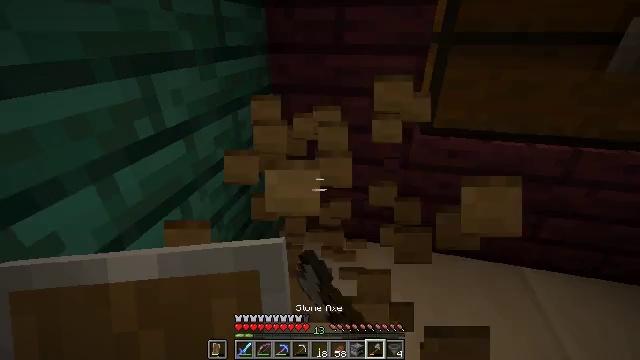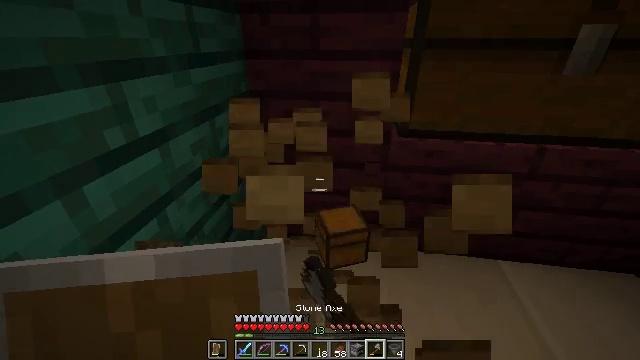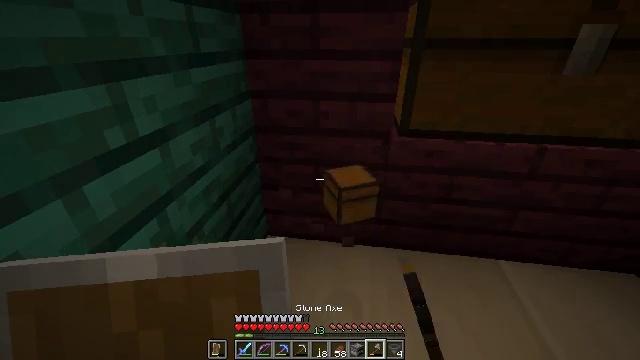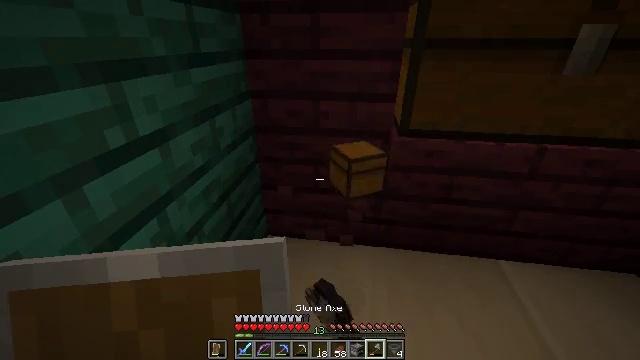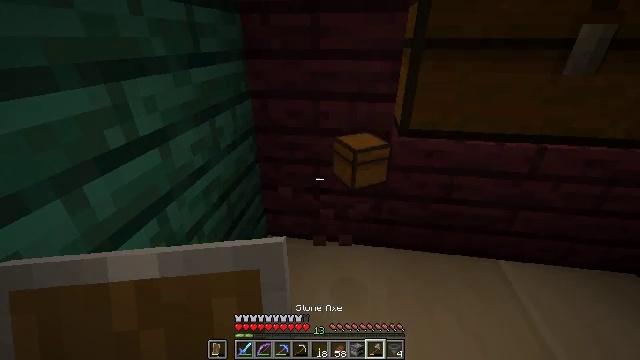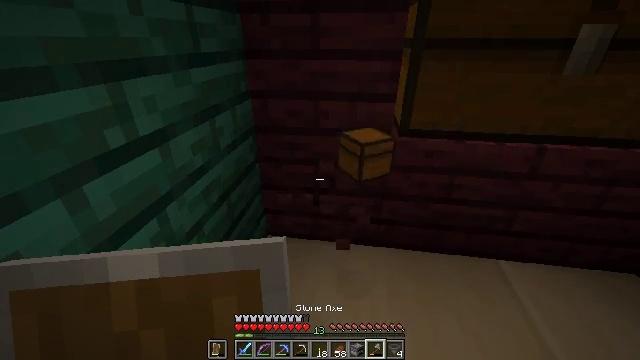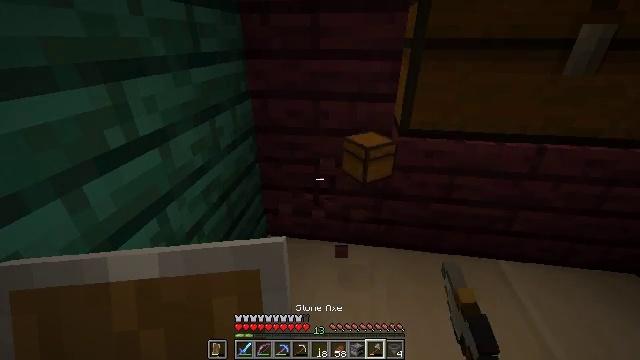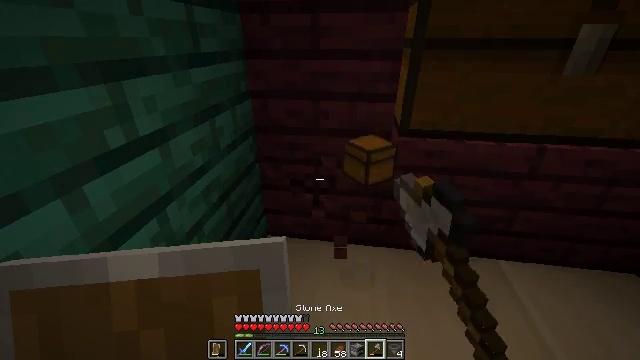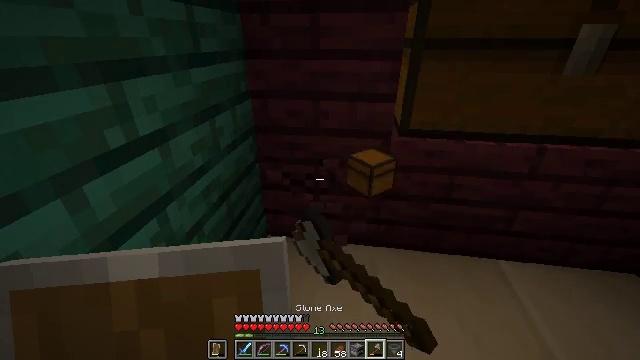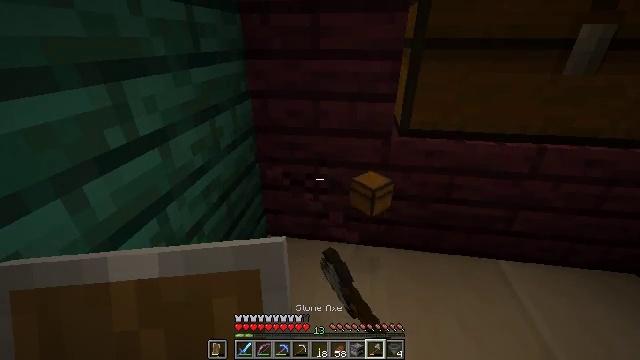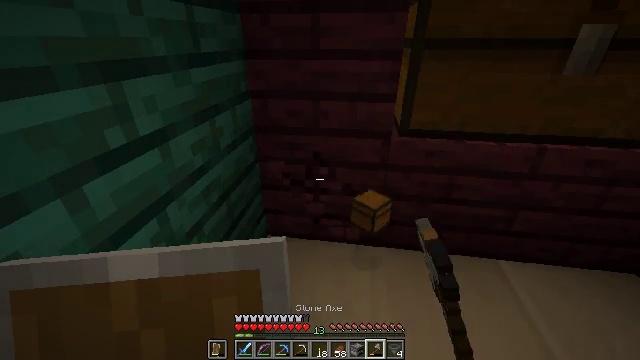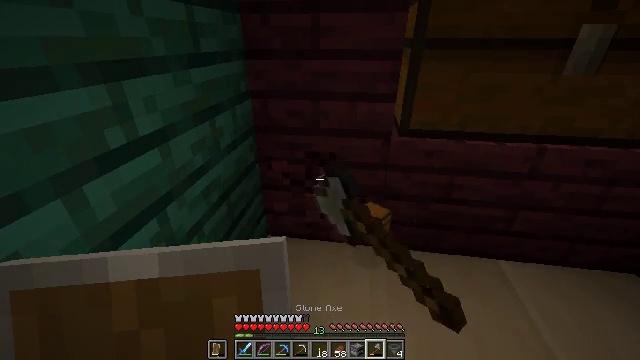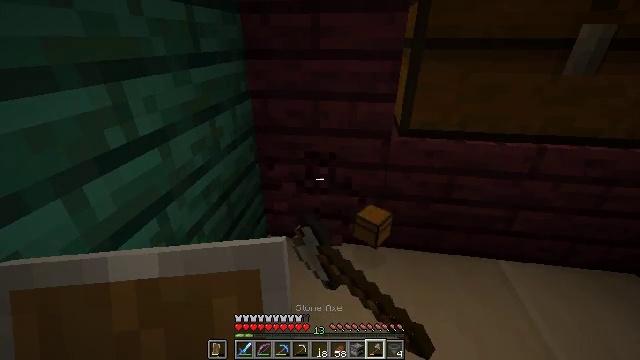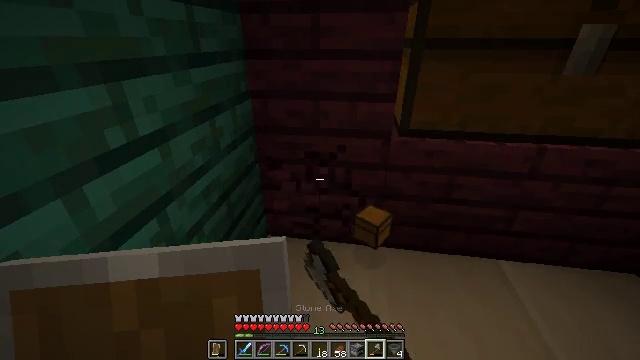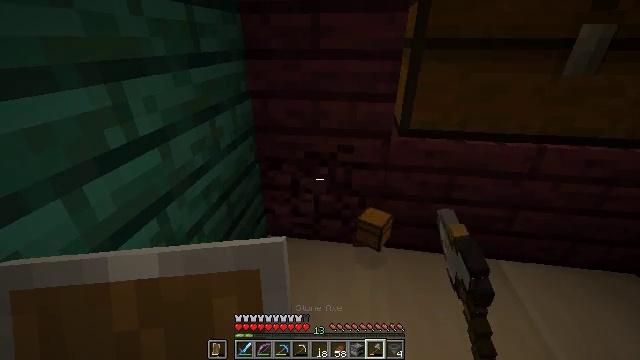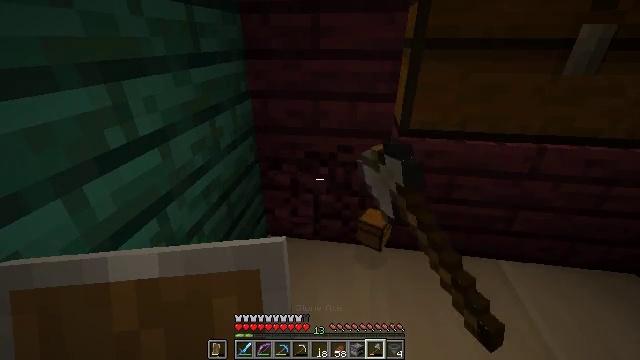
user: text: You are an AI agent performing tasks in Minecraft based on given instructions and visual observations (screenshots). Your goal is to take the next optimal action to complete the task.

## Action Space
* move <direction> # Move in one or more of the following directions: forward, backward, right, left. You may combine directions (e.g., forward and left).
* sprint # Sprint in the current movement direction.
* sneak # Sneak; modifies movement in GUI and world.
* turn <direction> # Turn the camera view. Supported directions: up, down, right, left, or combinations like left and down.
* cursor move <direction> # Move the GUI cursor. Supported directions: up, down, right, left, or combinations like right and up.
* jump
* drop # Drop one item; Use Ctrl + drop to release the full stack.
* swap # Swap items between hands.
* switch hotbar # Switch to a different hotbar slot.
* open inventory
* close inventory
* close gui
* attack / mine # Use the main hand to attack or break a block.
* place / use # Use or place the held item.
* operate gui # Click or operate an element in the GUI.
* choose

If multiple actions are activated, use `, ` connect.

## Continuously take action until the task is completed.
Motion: motion action
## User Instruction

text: Gather crimson planks for building.
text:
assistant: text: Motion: turn right and up, attack / mine
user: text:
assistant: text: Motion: attack / mine
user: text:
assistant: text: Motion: attack / mine
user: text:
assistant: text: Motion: attack / mine
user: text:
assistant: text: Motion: attack / mine
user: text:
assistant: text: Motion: attack / mine
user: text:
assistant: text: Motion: attack / mine
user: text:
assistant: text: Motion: attack / mine
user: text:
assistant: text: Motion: attack / mine
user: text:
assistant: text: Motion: attack / mine
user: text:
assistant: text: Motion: attack / mine
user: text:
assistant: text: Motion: attack / mine
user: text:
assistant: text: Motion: attack / mine
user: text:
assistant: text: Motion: attack / mine
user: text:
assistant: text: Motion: attack / mine
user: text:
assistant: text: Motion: attack / mine
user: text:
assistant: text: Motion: attack / mine
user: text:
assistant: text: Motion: attack / mine
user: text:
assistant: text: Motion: attack / mine
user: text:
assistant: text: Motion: attack / mine
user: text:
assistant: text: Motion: turn up, attack / mine
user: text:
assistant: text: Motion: turn up, attack / mine
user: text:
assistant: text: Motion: turn up, attack / mine
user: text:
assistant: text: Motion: attack / mine
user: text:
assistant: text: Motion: attack / mine
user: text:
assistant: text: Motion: attack / mine
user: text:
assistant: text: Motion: attack / mine
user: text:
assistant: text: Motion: attack / mine
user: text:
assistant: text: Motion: attack / mine
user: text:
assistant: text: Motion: attack / mine